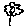
Label: flower